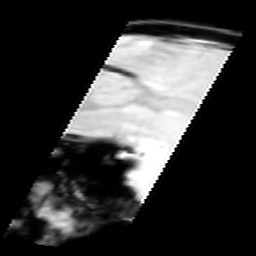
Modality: inplaneT1
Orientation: sagittal
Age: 27
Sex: female